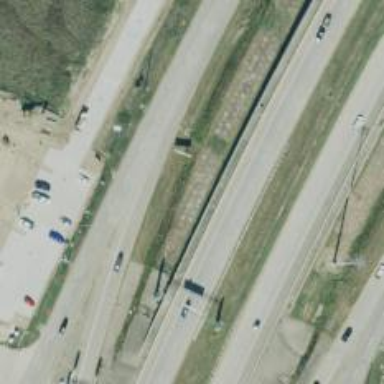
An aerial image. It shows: Motorway.